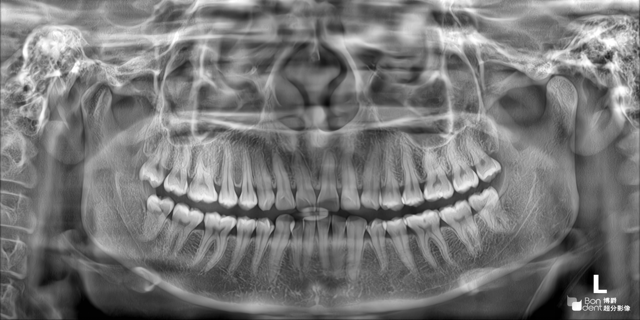
adult